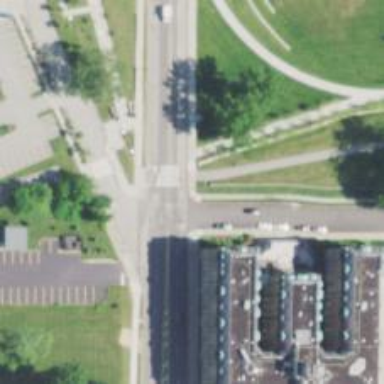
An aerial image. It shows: Footway with zebra crossing.